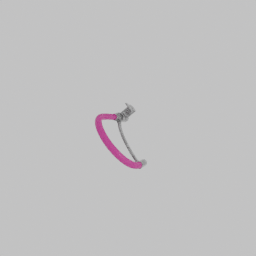
Label: appliances